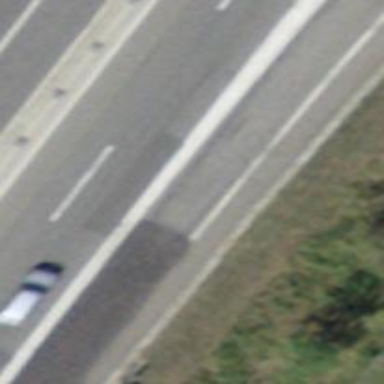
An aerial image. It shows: Motorway junction.